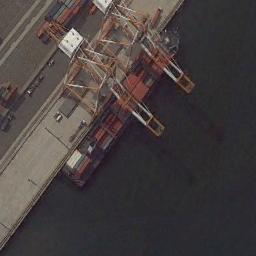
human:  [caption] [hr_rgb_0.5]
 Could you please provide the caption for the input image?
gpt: There is a ship in the black water on the shore .

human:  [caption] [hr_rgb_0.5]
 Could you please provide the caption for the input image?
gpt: The cargo ship full of containers is docked at the container terminal and the water is deep blue .

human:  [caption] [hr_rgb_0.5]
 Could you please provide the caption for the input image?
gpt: A container-laden ship docked at the dock, With large containers and handling equipment at the dock .

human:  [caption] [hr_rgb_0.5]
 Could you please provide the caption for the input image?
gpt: There are many cars on the road beside the ship .

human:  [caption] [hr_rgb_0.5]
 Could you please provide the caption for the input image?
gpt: The ship with some containers is at the harbor .